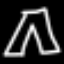
Label: pants